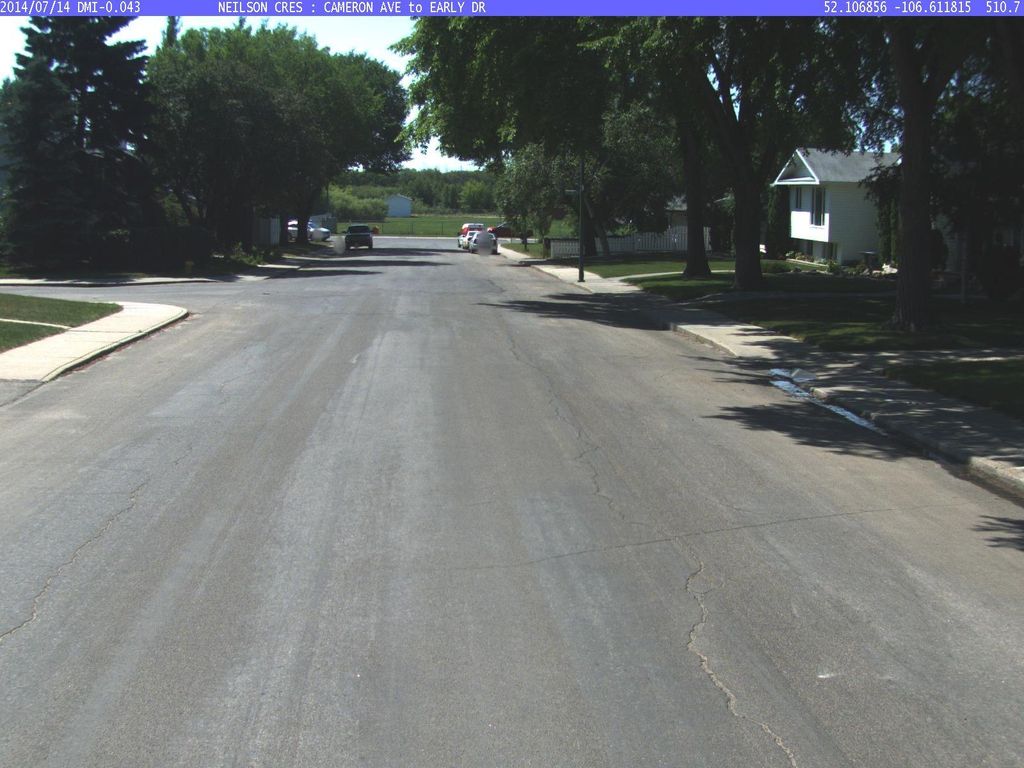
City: saskatoon